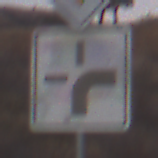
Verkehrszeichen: VerlaufVorfahrtsstrasse3
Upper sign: Vorfahrtsstrasse
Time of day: SunriseSunset
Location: Outdoor (Suburban)
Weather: PartlyCloudy
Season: NotSpecified
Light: Natural